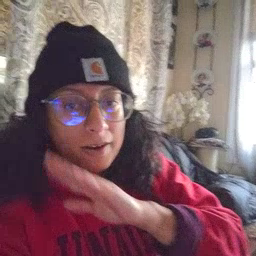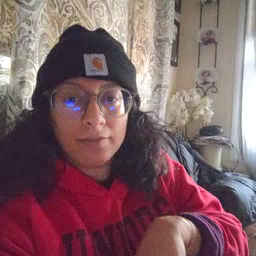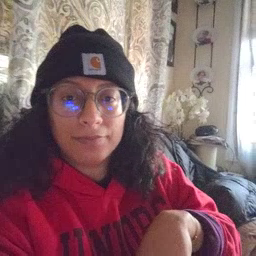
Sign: bed